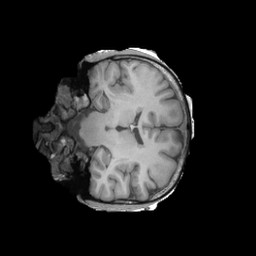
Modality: T1w
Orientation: coronal
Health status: ill
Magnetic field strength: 3 T